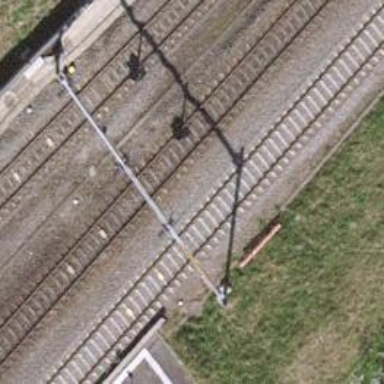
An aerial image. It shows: Railway signal.